Question: I have a radio button where I want to disable a text field whenever a particular value in the radio button is not selected(checked). I am using dojo's radio button. Can you help me out with this?
'''
<dt><label for="Records_Size">Test Run Size</label></dt>
<dd>
<input id="Records_All" type="radio" dojoType="dijit.form.RadioButton" name="SourceQuery" checked
value="All"></input>
<label for="Records_All">All input records</label>
</dd>
<dt>&nbsp;</dt>
<dd>
<span><input id="Records_Query" type="radio" dojoType="dijit.form.RadioButton" name="SourceQuery"
value="Query" ></input>
<label for="Records_Query">Limit input records to:</label></span><span>&nbsp;<input type="text"
dojoType="dijit.form.TextBox" id="Row_Count" style="width: 25px;" value="10"/></span>
</dd>
'''

Basically, I need an event that triggers whenever this button looses focus and an event whenever it gains it back but the processing is different for both the events.
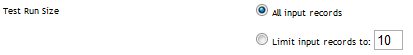
Answer: If you want purely client-side activity for this, then...
'''
<script>
function ManageTextBox(el){
t=document.getElementById('Row_Count');
if (el.value=='Query') {t.disabled=false}
else {t.disabled=true}
}
</script>
<dt><label for="Records_Size">Test Run Size</label></dt>
<dd>
<input id="Records_All" type="radio" dojoType="dijit.form.RadioButton" name="SourceQuery" checked
value="All" onchange="ManageTextBox(this)"></input>
<label for="Records_All">All input records</label>
</dd>
<dt>&nbsp;</dt>
<dd>
<span><input id="Records_Query" type="radio" dojoType="dijit.form.RadioButton" name="SourceQuery"
value="Query" onchange="ManageTextBox(this)"></input>
<label for="Records_Query">Limit input records to:</label></span><span>&nbsp;<input type="text"
dojoType="dijit.form.TextBox" id="Row_Count" style="width: 25px;" value="10"/ disabled></span>
</dd>
'''
Note that each radio button gets an 'onchange' attribute, and because the "All" radio button starts out checked, the text box needs to start out 'disabled'. Changing the value of the radio buttons calls the function which alters the status of the text box depending on the new value of the buttons.
<URL>